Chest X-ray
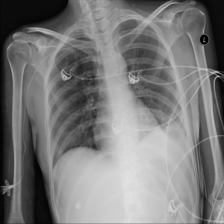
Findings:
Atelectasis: negative
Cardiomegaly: negative
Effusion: positive
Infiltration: negative
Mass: negative
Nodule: negative
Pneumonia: negative
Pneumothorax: negative
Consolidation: negative
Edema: negative
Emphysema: negative
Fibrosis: negative
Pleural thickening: negative
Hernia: negative